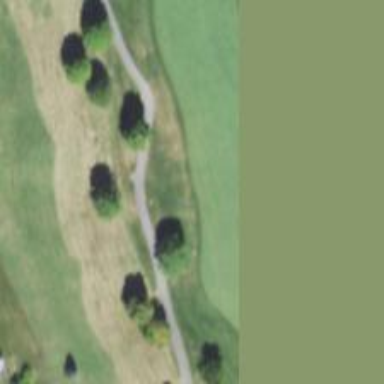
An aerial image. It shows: Path designated for golf carts.